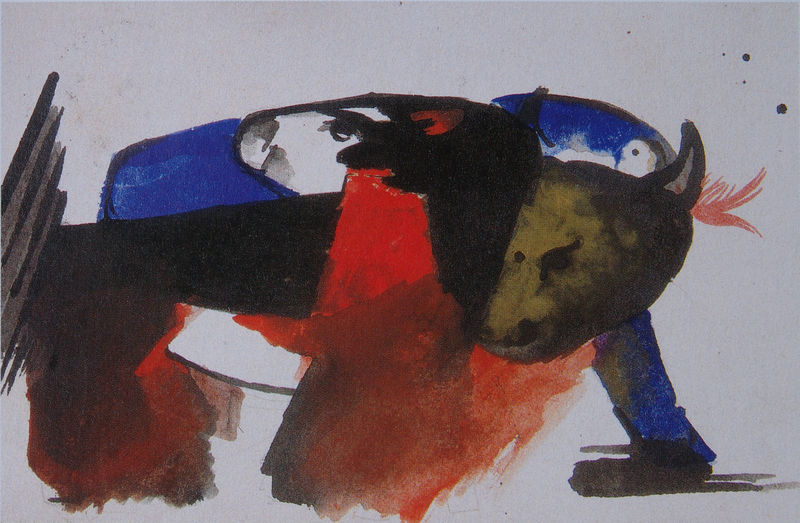
Titel: Zwei Tiere
Künstler: Franz Marc
Standort: München
Institution: Städtische Galerie im Lenbachhaus
Schlagwörter: blau, feder, fuß, kampf, kopf, körper, weiß, aquarell, gelb, grün, ocker, bewegung, braun, bunt, grau, köpfe, ohr, schwarz, skizze, zeichnung, blick, rot, tier, tiere, tuch, expressionismus, augen, gesicht, schädel, horn, kühe, auge, ohren, pferd, beine, huf, hufe, schwanz, schweif, spanien, bein, farbig, papier, zwei, studie, moderne, abstrakt, farben, fläche, flächen, modern, kuh, rind, linien, wild, streifen, striche, umriss, arena, punkte, rit, tusche, blut, motiv, linie, farbflächen, hinten, seite, strich, quer, treffen, franz, flecken, stierkampf, schnauze, expressiv, picasso, maul, nüstern, schwart, pinselstriche, hörner, schafe, bulle, ochse, stier, stiere, bär, gegenstand, kleckse, blauer reiter, frün, expression, kochel, schwrz, gestrichelt, bleu, quarell, franz marc, marc, miro, durchdringung, tiermotiv, tierzeichnung, usche, er, grundfrben, kuhgesicht